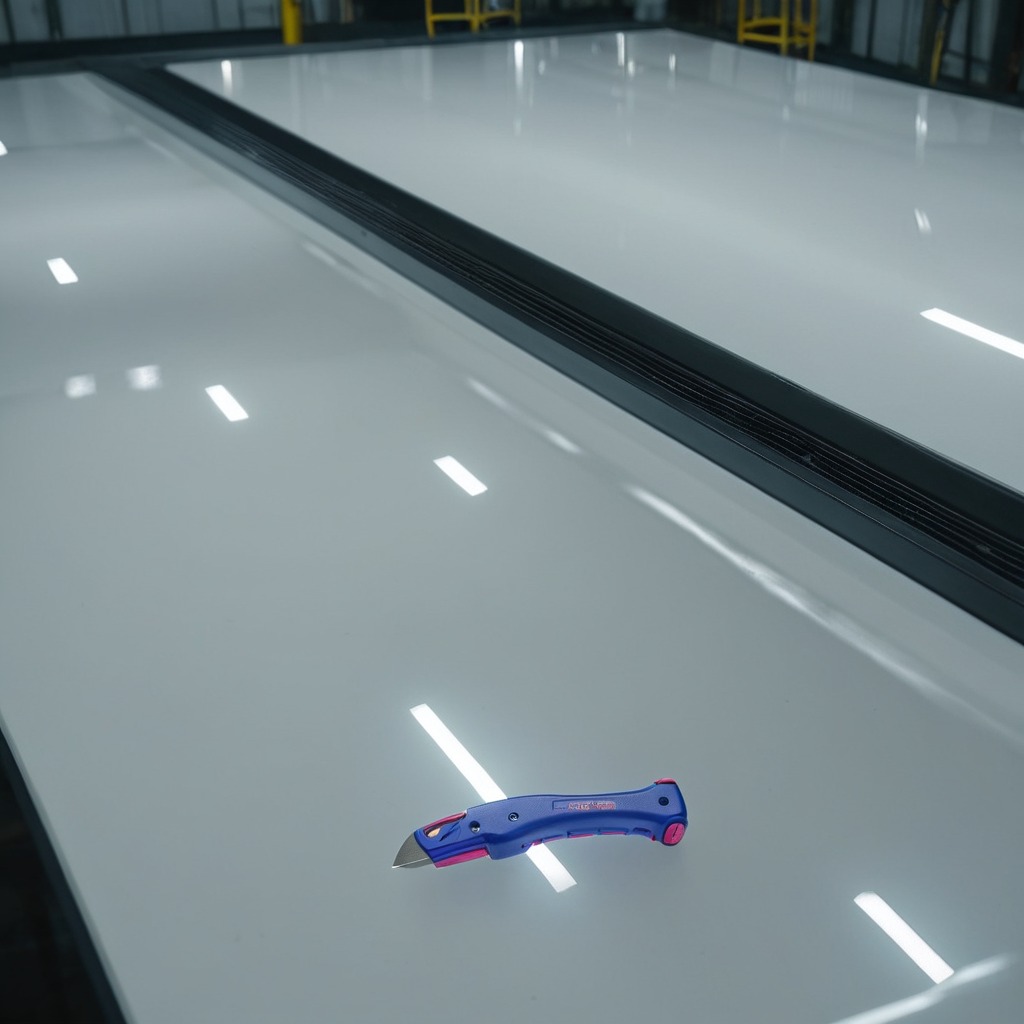
A utility knife is lying on a high-gloss table in a ship maintenance bay industrial lighting.